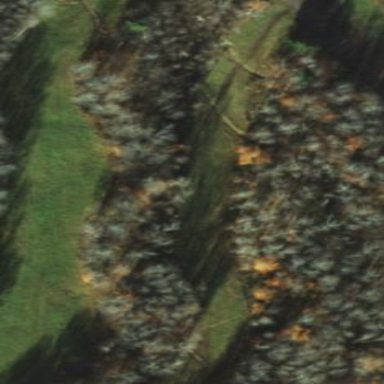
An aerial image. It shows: Intermediate ski slope.